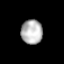
Tissue: prostate
Cell type: T cells
Senescence score: 0.3514
Nuclear area (px): 512
Mean DAPI intensity: 181.539